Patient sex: M
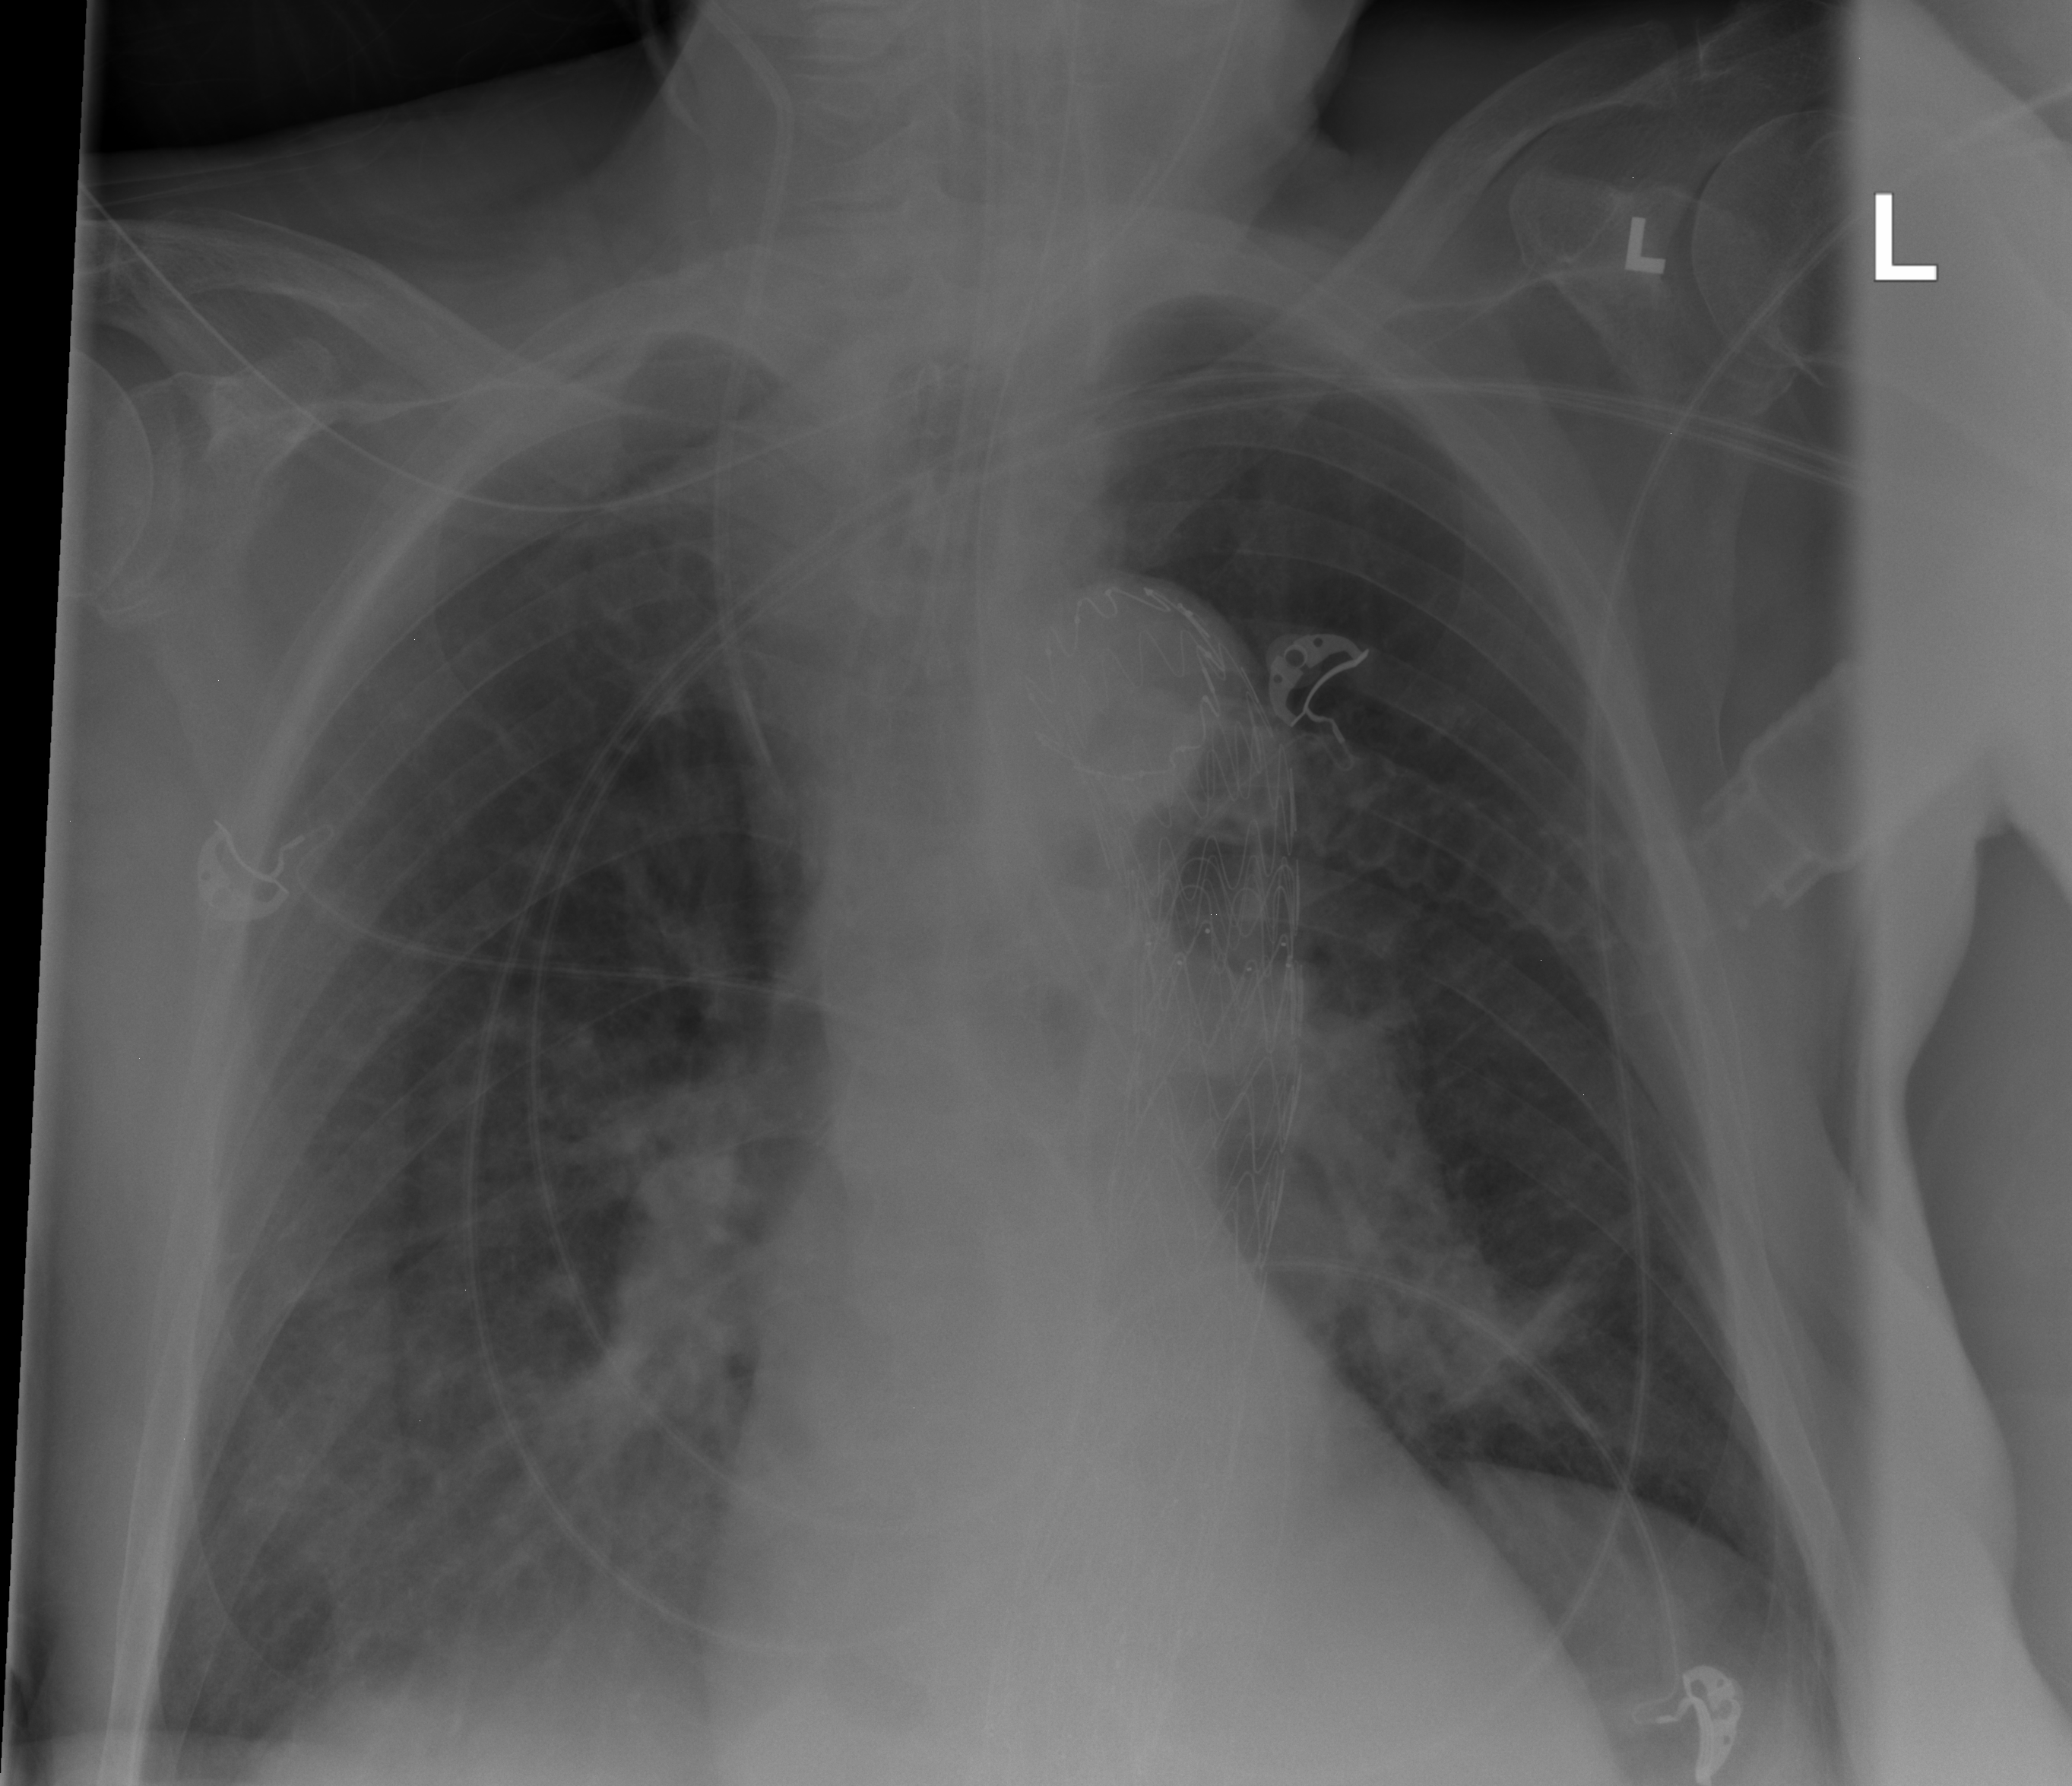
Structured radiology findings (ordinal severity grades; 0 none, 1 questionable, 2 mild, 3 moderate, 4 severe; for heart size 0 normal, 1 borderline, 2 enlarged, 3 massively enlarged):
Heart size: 0
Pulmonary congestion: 0
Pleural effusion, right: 0
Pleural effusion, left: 0
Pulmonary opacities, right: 2
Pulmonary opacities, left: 0
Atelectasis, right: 2
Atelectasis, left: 0